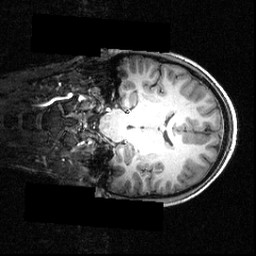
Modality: T1w
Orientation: coronal
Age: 16
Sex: male
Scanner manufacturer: siemens
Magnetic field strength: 3.951 T
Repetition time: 1.5 s
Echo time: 0.00335 s